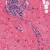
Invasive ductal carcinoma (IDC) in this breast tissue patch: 0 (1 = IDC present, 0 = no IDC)